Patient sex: M
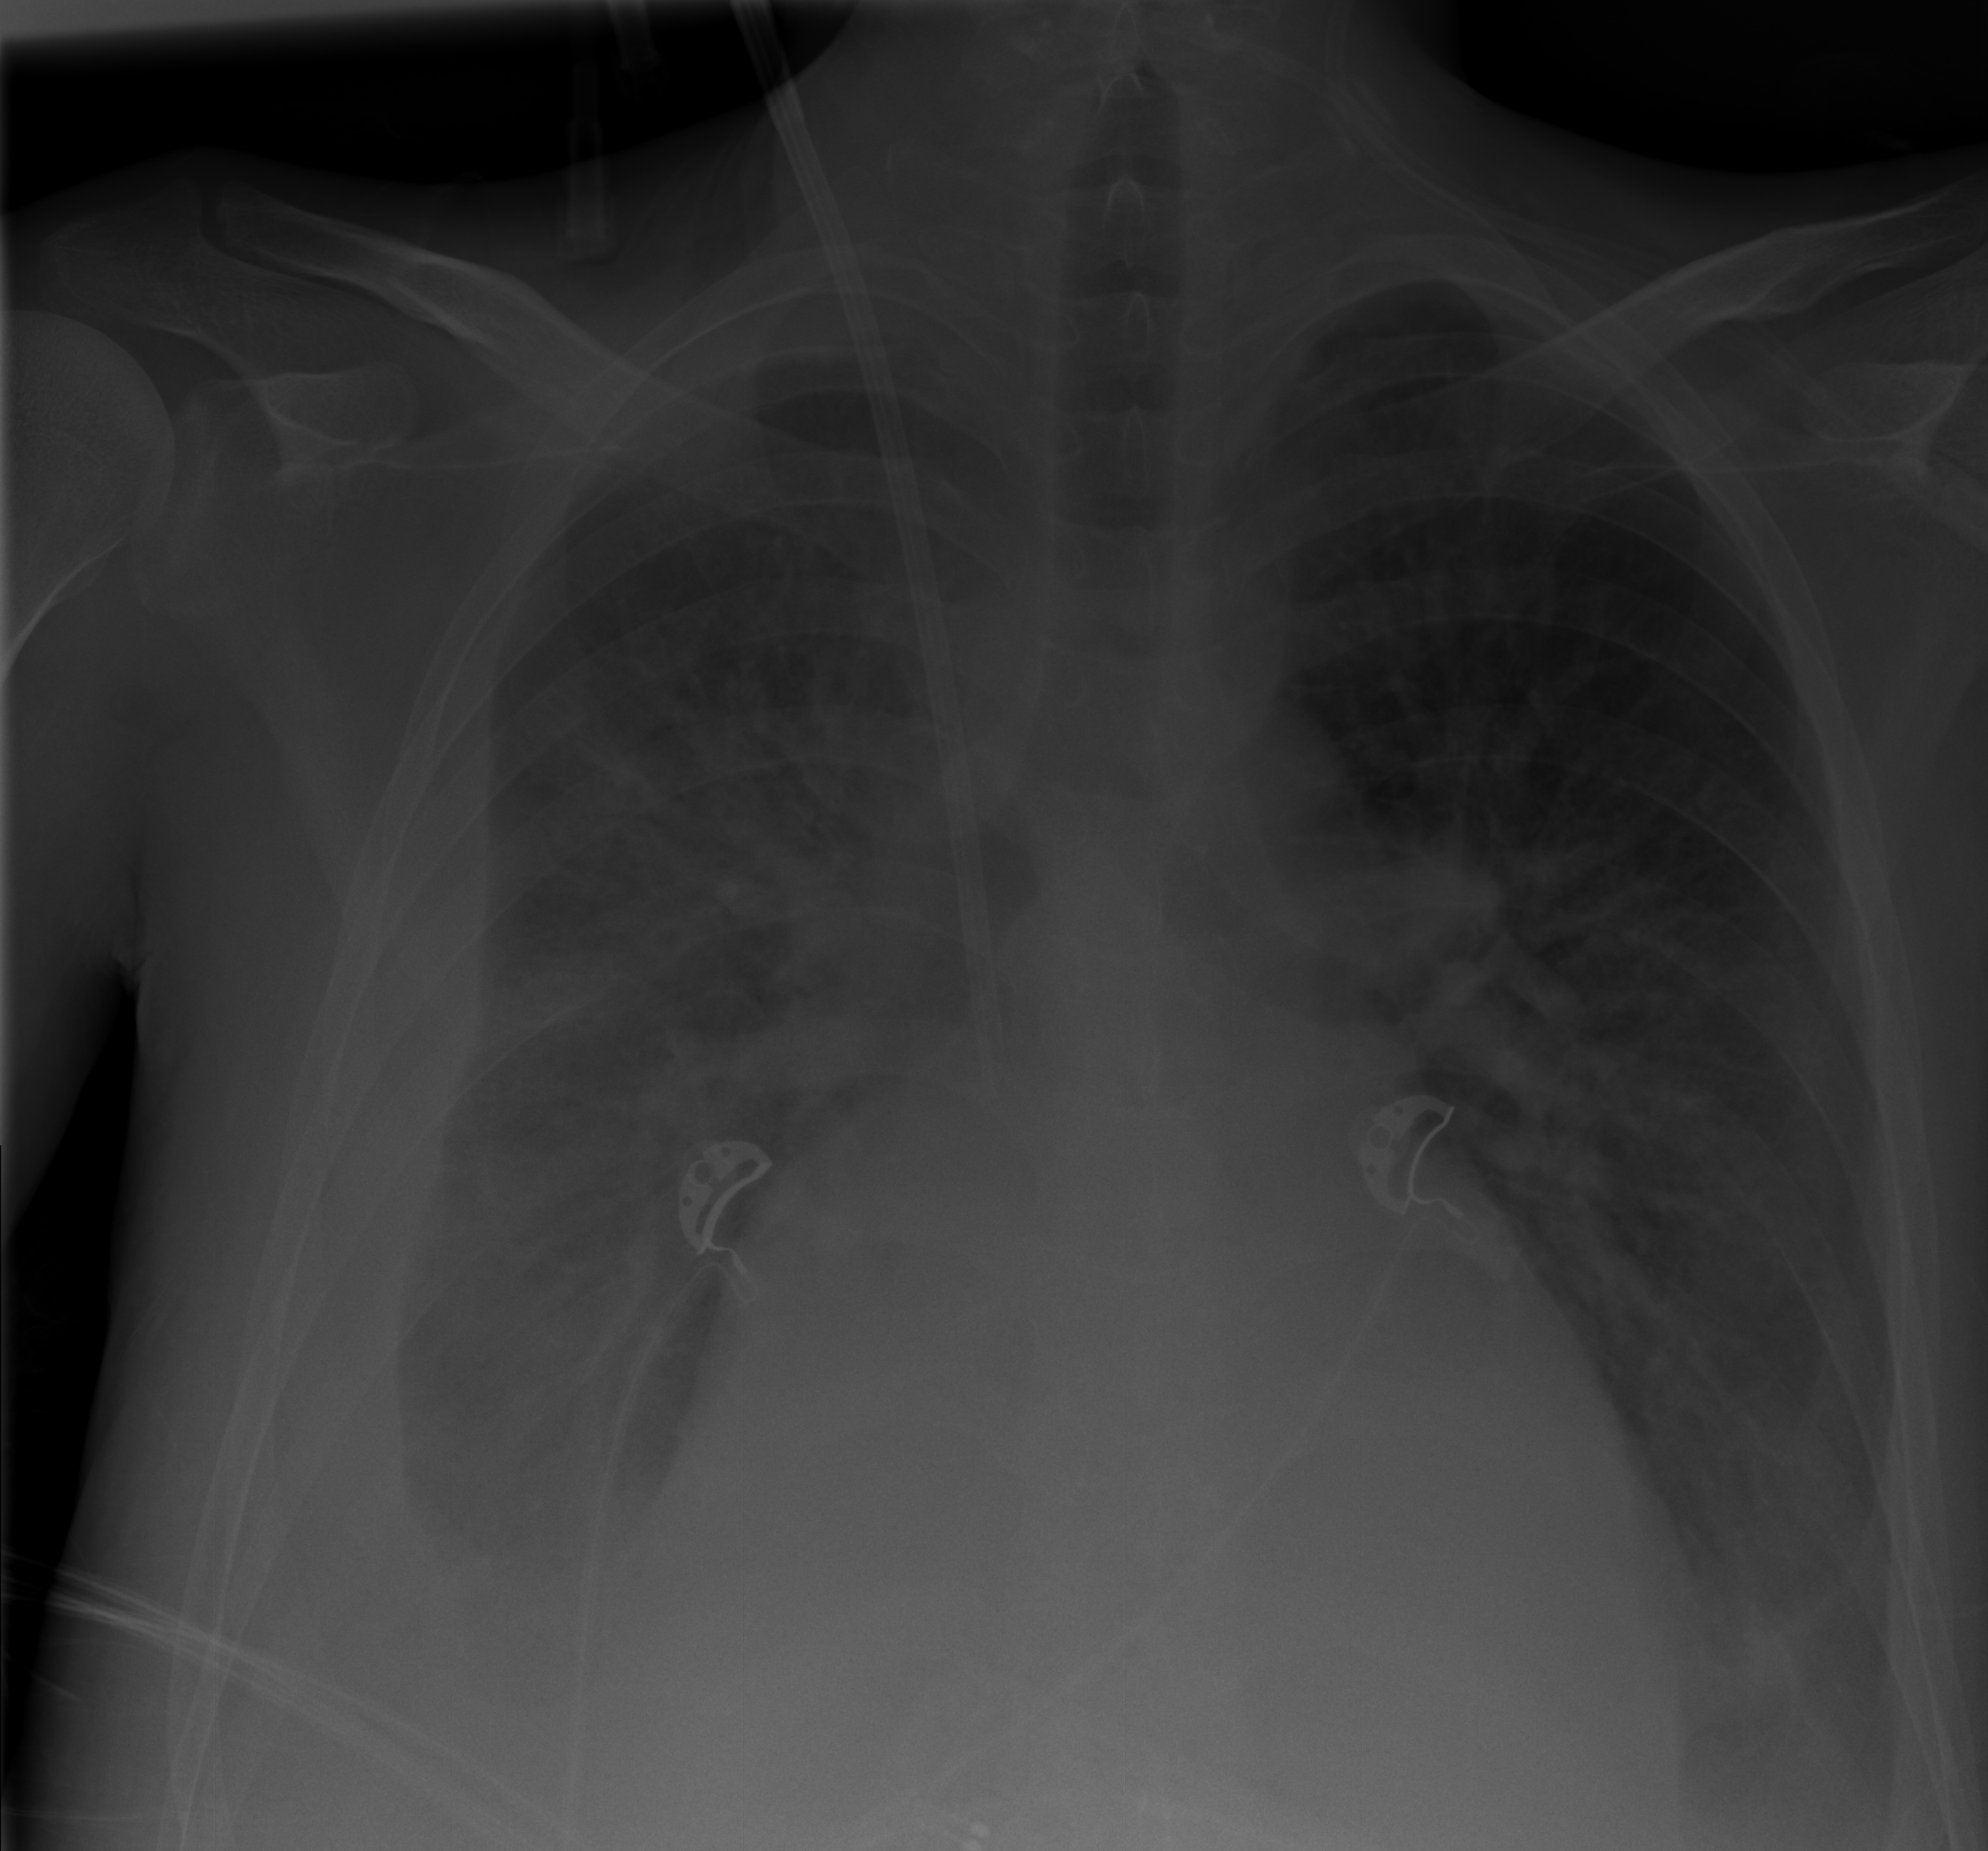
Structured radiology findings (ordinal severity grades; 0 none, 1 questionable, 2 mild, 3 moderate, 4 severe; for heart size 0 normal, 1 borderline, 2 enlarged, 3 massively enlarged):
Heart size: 3
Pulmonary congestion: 3
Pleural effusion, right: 3
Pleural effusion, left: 2
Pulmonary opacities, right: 3
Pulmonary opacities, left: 2
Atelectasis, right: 3
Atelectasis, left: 3